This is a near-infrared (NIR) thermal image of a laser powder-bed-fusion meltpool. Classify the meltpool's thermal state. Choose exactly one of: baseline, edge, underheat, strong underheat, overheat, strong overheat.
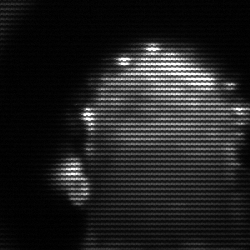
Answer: baseline